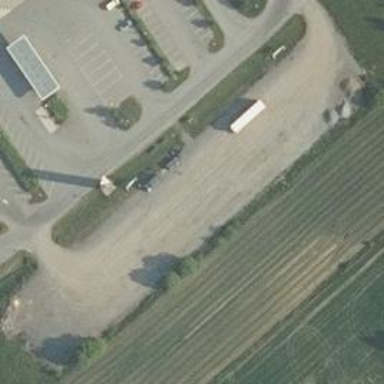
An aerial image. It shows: Parking area with surface dedicated for park and ride.